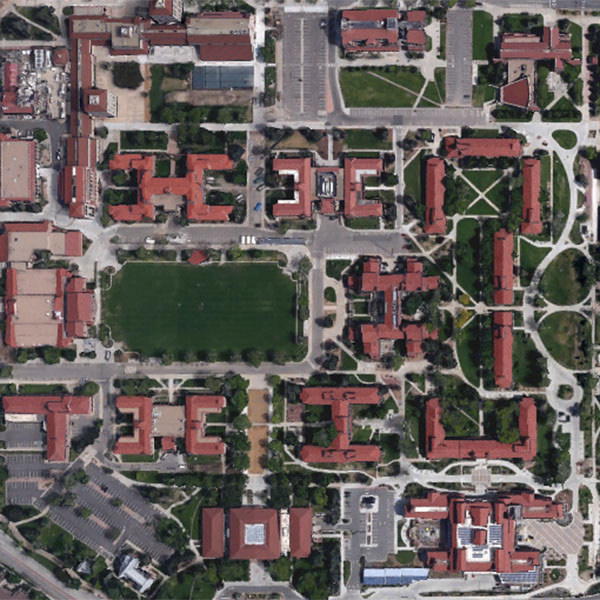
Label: School